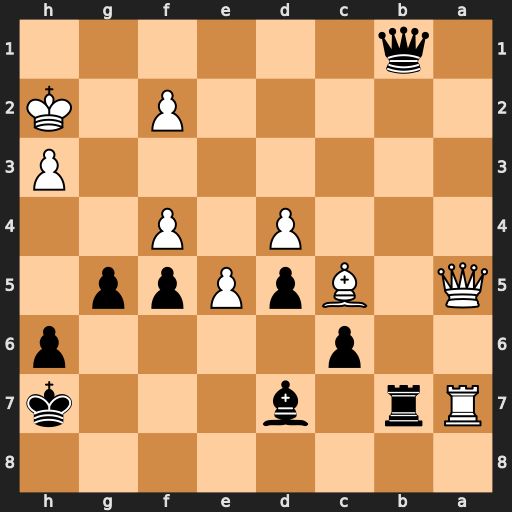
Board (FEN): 8/Rr1b3k/2p4p/Q1BpPpp1/3P1P2/7P/5P1K/1q6
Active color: b
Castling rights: -
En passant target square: -
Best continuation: Rb2 Qa1 Rxf2+ Kg3 Qc2